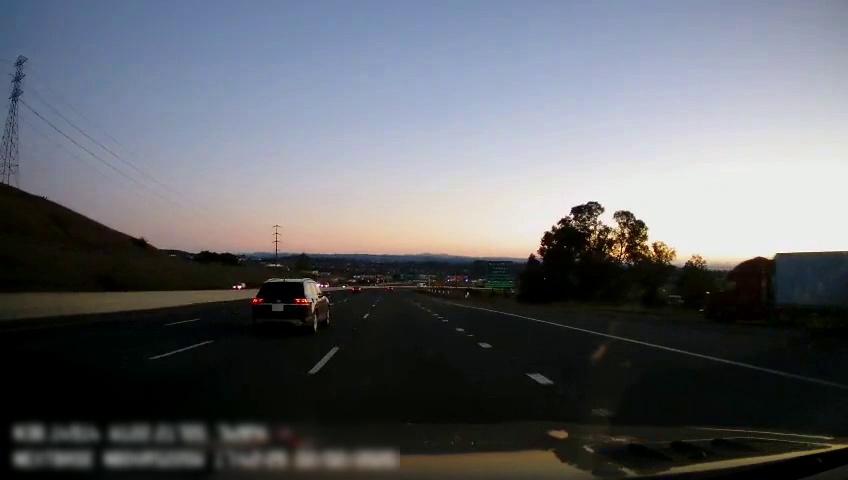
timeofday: Dusk/Dawn/Twilight
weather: Sunny
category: Drivable Space
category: Vehicles | SUV
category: Vehicles | Truck
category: Vehicles | SUV
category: Lanes | Current Lane
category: Lanes | Current Lane
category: Lanes | Alternate Lane
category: Lanes | Alternate Lane
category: Lanes | Alternate Lane
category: Traffic | Signs